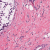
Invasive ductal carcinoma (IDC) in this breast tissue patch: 1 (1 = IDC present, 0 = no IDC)